八年级 · 度量几何学
如图, 在 $\triangle A B C$ 中, $P$ 为 $B C$ 上一点, $P R \perp A B$, 垂足为 $R, P S \perp A C$,

垂足为 $S, A Q=P Q, P R=P S$, 下面结论: (1) $A S=A R$; (2) $Q P / / A R$; (3) $\triangle A R P \cong \triangle A S P$,其中正确的是（ $\quad ＼mathrm{~ ） . ~}$

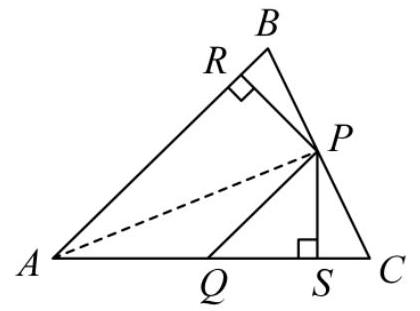
A. (1)(2)
B. (2)(3)
C. (1)(3)
D. (1)(2)(3)
答案: D